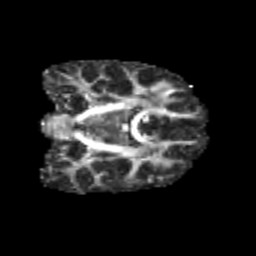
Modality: FA
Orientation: coronal
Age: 11
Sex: male
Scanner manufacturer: siemens
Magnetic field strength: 3 T
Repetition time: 3.8 s
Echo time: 0.07 s